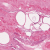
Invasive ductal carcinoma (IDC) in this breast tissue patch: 0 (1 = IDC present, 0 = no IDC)